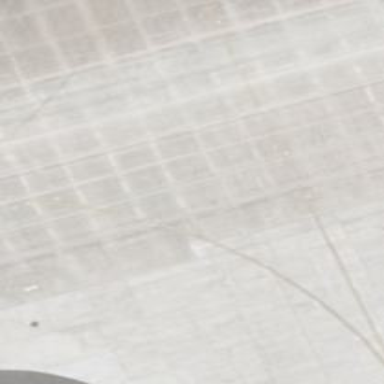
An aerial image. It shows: Taxiway at the airport with concrete surface.